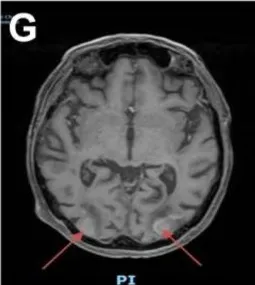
First brain imaging. (G) MRI angiographic sequences showing breakdown of BBB in the occipital lobes.
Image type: radiology (mri)